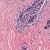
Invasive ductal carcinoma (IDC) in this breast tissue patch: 1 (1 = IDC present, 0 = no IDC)